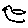
Label: bird